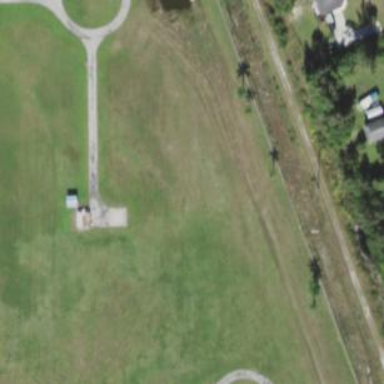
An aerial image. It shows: Image showing helipad at airport.